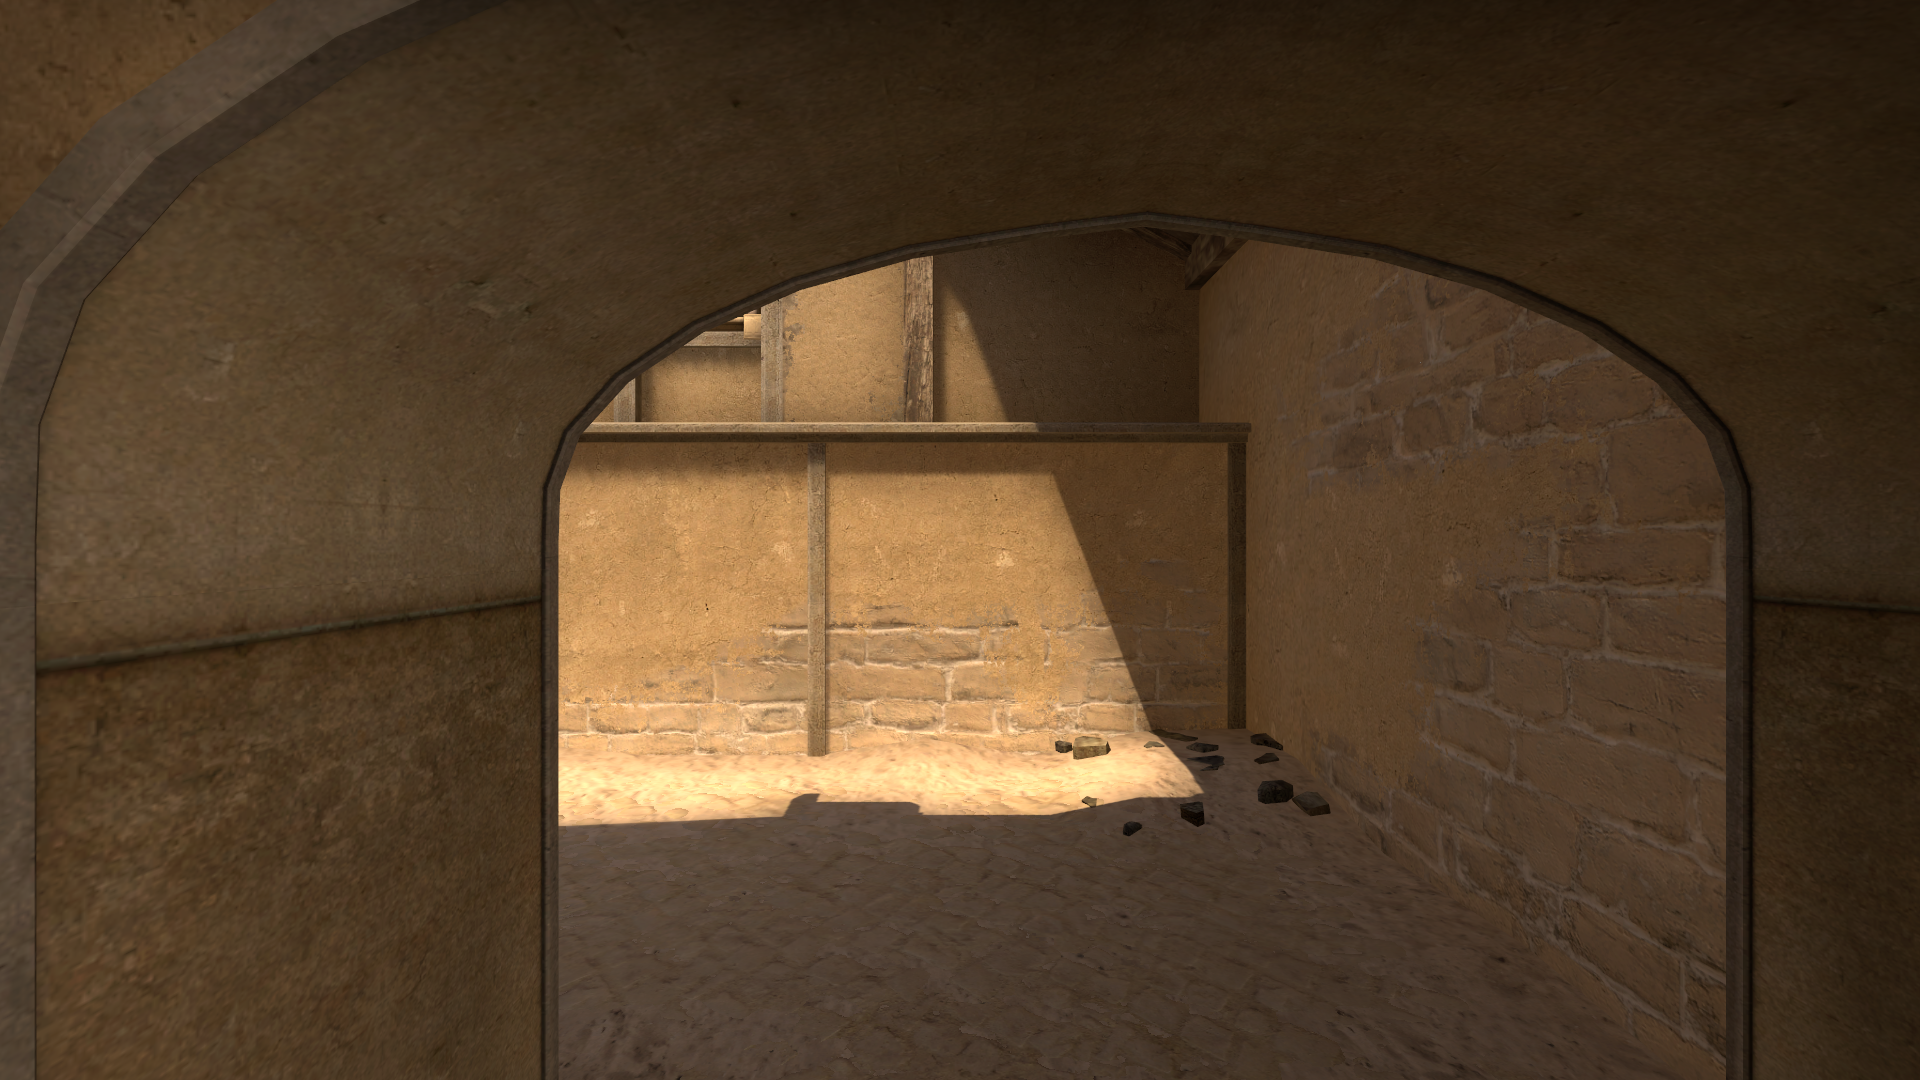
Map: de_mirage